Field crop: maize
Growth stage: 2
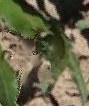
Species: maize